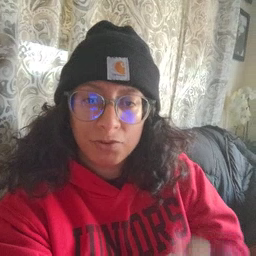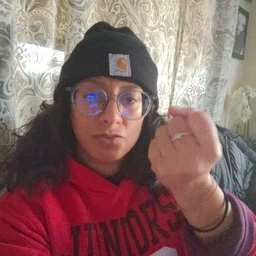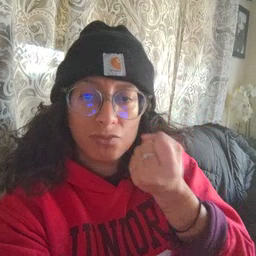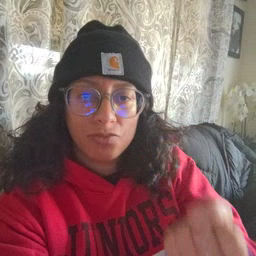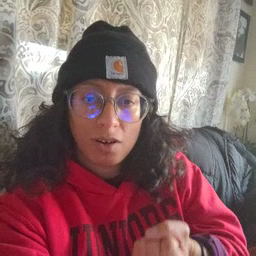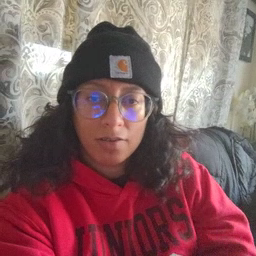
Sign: drawer